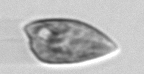
Label: Prorocentrum_dentatum